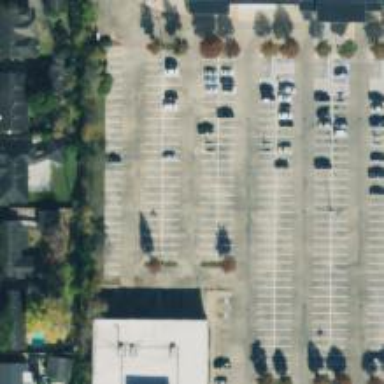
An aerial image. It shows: Parking space is available.